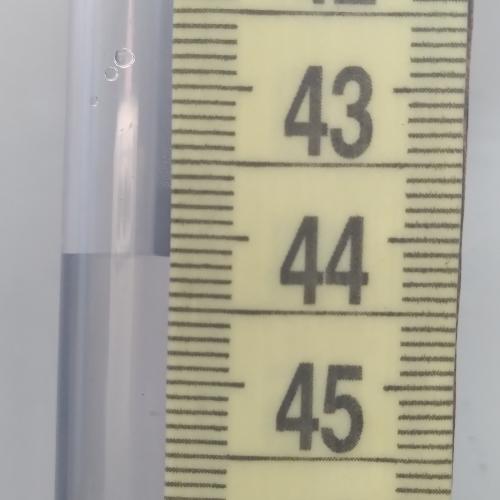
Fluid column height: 44.1 cm